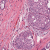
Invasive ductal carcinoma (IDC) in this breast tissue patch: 1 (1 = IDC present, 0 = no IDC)